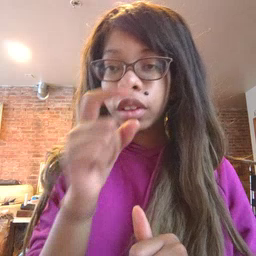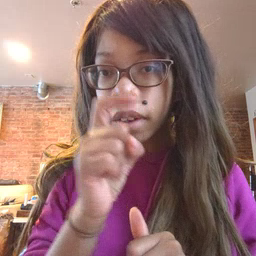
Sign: doll